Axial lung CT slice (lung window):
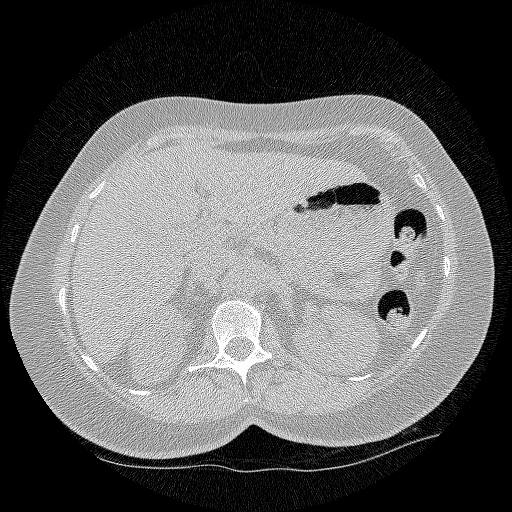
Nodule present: no